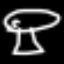
Label: mushroom